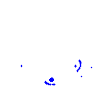
Particle: electron